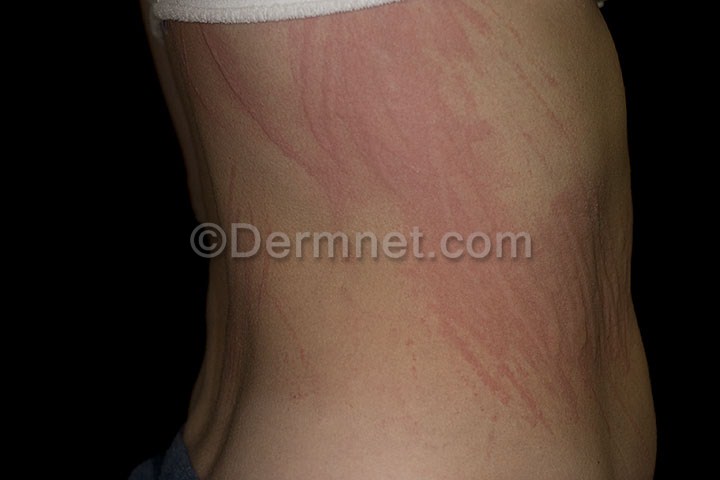
Disease: Urticaria Hives